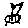
Label: cat